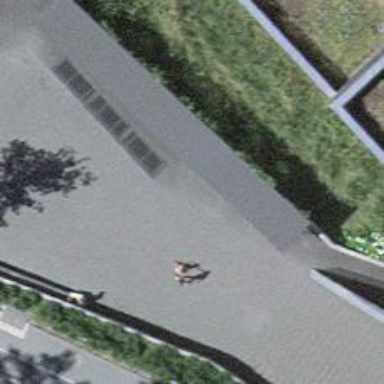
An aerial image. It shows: Bicycle parking facility.